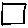
Label: square